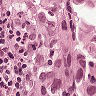
Metastatic tissue present: yes